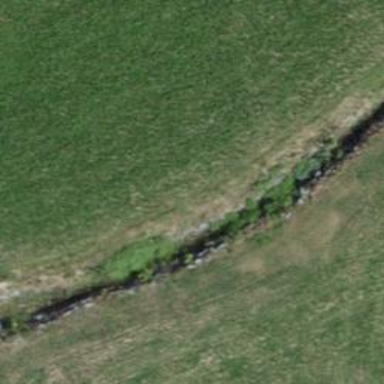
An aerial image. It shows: Ditch serving as waterway.